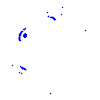
Particle: proton